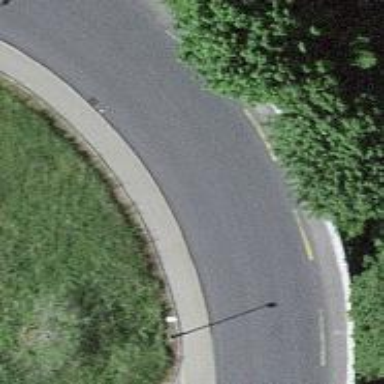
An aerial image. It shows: Smooth asphalt road in residential area.